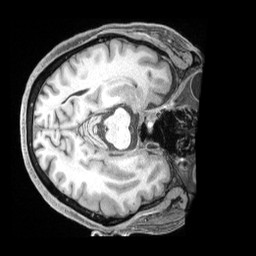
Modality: T1w
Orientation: axial
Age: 67
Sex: male
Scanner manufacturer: siemens
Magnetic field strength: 3 T
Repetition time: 2.5 s
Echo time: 0.00222 s